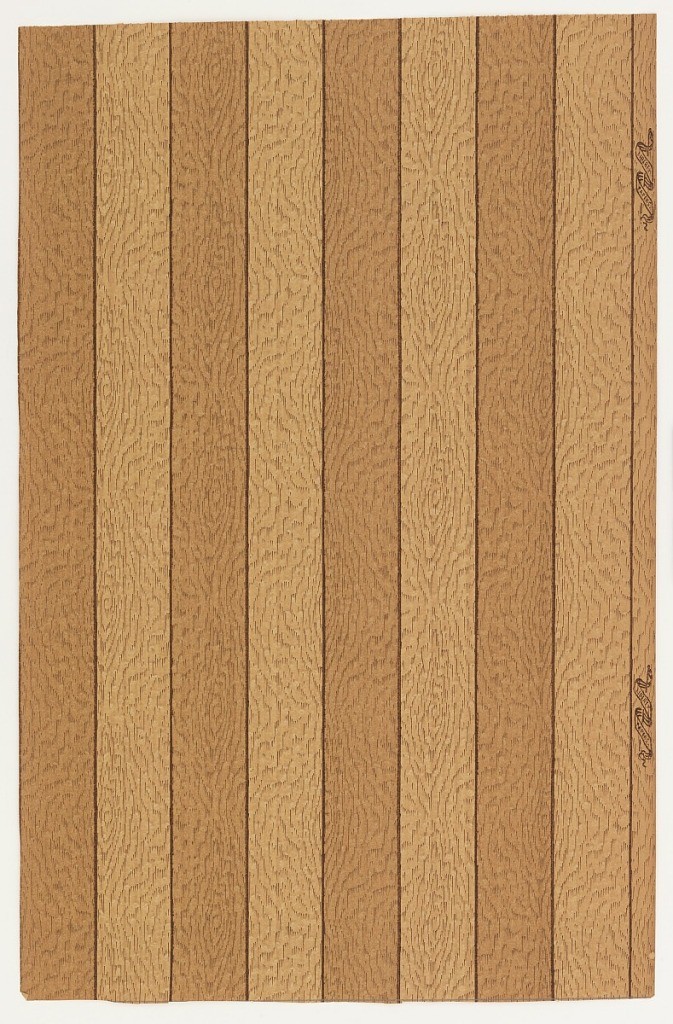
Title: Sidewall
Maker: Liberty Wall Paper Company, Schuylerville, New York
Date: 1905–1915
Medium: Machine-printed paper
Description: Faux bois or wood grain printed paper. The design alternates between equal width light and dark panels, containing four each across the width. Beige and brown vertical textured bands.